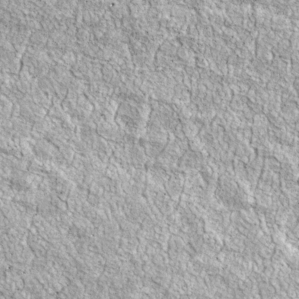
Label: non_frost